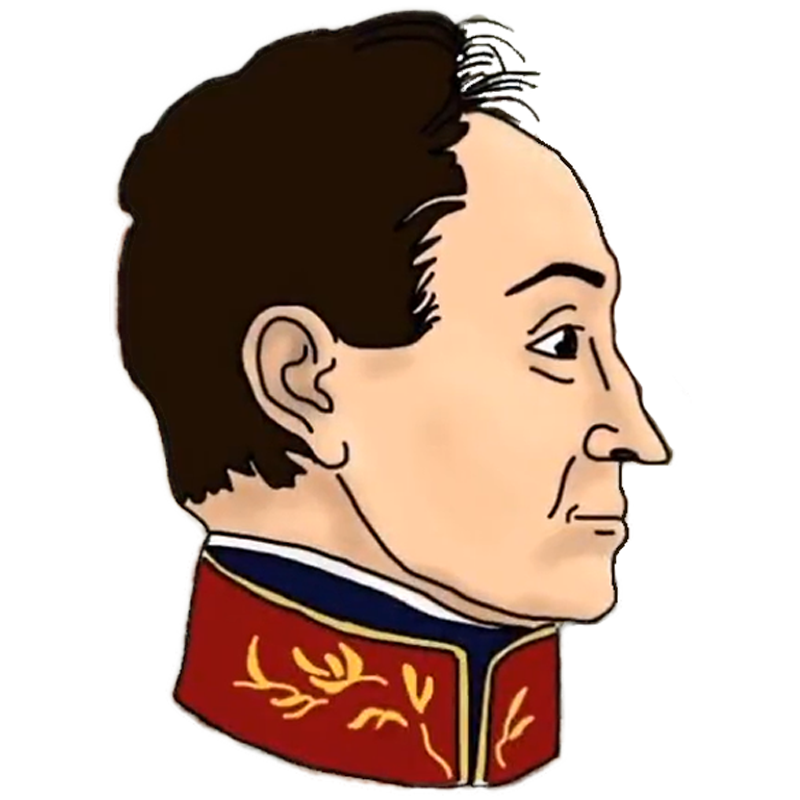
Label: 4_Yes_Chad